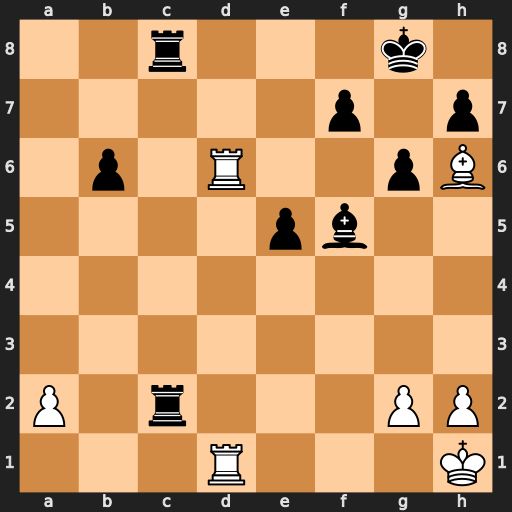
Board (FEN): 2r3k1/5p1p/1p1R2pB/4pb2/8/8/P1r3PP/3R3K
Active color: w
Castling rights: -
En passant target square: -
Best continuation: Rd8+ Rxd8 Rxd8#